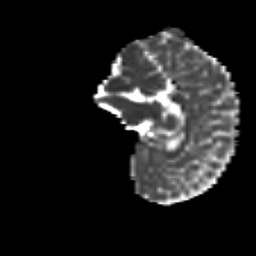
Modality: MD
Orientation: sagittal
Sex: female
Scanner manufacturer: siemens
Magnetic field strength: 3 T
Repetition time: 5 s
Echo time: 0.071 s